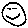
Label: smiley face